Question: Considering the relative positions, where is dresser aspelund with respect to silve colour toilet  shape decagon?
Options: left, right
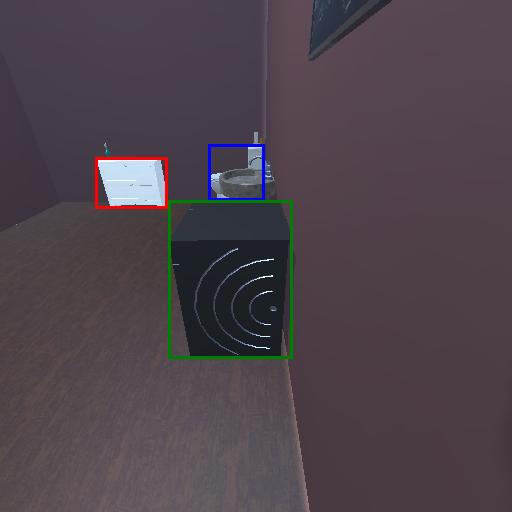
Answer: left